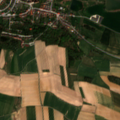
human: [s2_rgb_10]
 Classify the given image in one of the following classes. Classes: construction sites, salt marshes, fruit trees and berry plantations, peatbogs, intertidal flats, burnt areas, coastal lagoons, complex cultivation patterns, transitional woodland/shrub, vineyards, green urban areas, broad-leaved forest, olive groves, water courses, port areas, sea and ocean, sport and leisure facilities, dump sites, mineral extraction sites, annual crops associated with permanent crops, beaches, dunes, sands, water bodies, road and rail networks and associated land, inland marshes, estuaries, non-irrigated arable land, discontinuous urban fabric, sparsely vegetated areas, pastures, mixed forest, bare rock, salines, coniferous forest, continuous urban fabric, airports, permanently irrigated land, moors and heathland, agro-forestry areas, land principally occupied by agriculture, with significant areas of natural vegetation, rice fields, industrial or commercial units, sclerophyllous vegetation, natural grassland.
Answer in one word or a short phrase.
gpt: discontinuous urban fabric, non-irrigated arable land, land principally occupied by agriculture, with significant areas of natural vegetation, coniferous forest